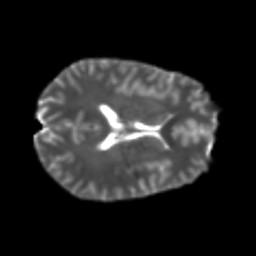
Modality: T2w
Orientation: axial
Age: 25
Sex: male
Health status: healthy
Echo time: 0.074 s